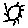
Label: sun